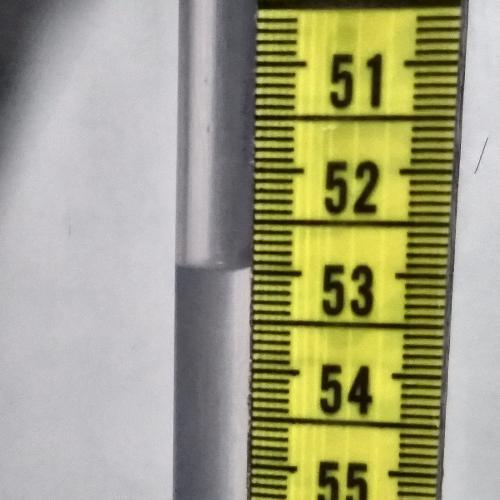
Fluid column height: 53.0 cm